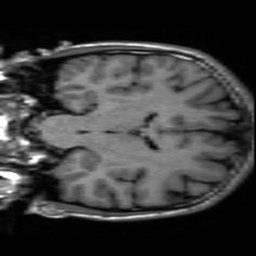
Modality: inplaneT1
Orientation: coronal
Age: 19
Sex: male
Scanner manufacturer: ge
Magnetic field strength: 3 T
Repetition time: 2.499 s
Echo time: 0.02513 s